This grayscale image was formed by reshaping a rotor test-rig vibration snapshot into a 2-D grid. Classify the rotor condition as one of: normal, misalignment, unbalance, looseness.
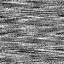
Answer: misalignment